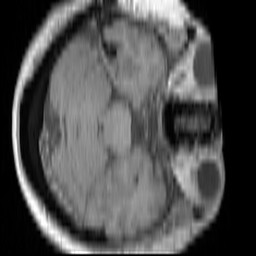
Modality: T1w
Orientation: axial
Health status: ill
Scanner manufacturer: siemens
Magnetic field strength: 3 T
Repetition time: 0.44 s
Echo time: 0.00266 s